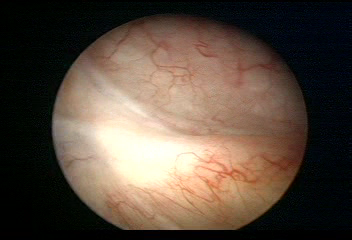
Modality: WLC
Class: Normal mucosa
Bladder cancer association: No